Question: I'm coding a pretty simple for a set of list items using jQuery and CSS '-webkit-transform: rotate()'.
This is a sample of what I'm doing:

So, pretty straightforward. It even works perfectly! Had been working late into the night last night with this, trying something out and then refreshing to see the result. No problem. However, today, upon resuming my work (i.e. opening up my localhost site from scratch) I realized the rotation was not occurring. So I refreshed and, magically, the rotation appeared.
I've tried changing the code, changing its order, adding this, subtracting that, etc. jQuery always seems to me a very capricious thing.
So here's my basic code.
'''
$(window).load(function() {
$('li').each(function() {
var min = -3;
var max = 3;
var random = Math.floor(Math.random() * (max - min + 1)) + min;
$(this).css('-webkit-transform','rotate('+random+'deg)')
});
});
'''
Only other two things I can say is that:
1) I'm running it just before the closing '</body>' tag. (Though, in my experience, order issues in Javascript and jQuery result in consistent errors; it's the first time I get a code running only after refreshing.)
2) At the beginning I have a '$(document).ready()' that holds the script which actually builds the list. I'm using the jQuery jPlayer in order to build a play-list.
I've created a jsFiddle project to play with. <URL> The thing is, one can't refresh as such, so it's always like first load in the fiddle. Still, it works in order to test out how to make things happen still during first load.
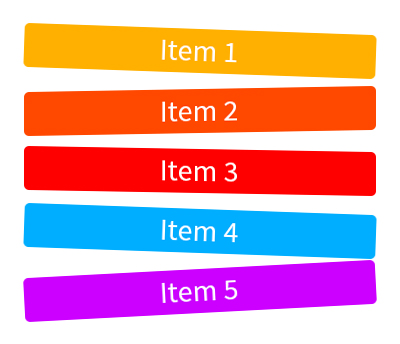
Answer: Finally, as I am using jPlayer and their ready-made scripts in order to build the list of media whose CSS I want to tweak, I decided that who knows how exactly the list is being built. (Well, anyone who reconstructs the code!) Unless I used 'timeout' (as one person commenting suggested) and guess-timated how long it would be to delay one script to make sure the other is 100% done and the playlist is ready, there'd be, to my mind, no way of ensuring this worked in all computers and all browsers. And, even then, in my experience 'timeout' is not the best solution for almost anything! So I decided to fish in the jPlayer original code in order to find the last instance of the creation of the playlist; there, I placed my CSS-tweaking code and now it works perfectly!
This solution will only work for somebody using jPlayer. But, on the other hand, perhaps the issue only arises when using jPlayer (and when wanting to do exactly the same tweaks I want to do!).
So in the file one must find this
'''
c.playlist.length?b(this).slideDown(c.options.playlistOptions.displayTime) ...
'''
Between the '(this)' and the '.slideDown( ... )' one should insert the code one wishes to use. For instance, I did this
'''
c.playlist.length?b(this).find('li').each(function() {
var min = -3;
var max = 3;
var random = Math.floor(Math.random() * (max - min + 1)) + min;
$(this).css('-webkit-transform','rotate('+random+'deg)');
})
.parent().slideDown(c.options.playlistOptions.displayTime) ...
'''
And that's that.
P.S. Thanks to all of you who pitched in, answering and commenting!